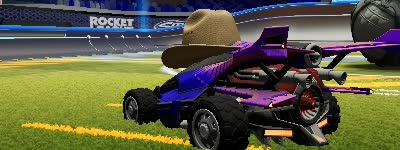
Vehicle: aftershock